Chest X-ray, AP view. Patient: 56 years old, sex M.
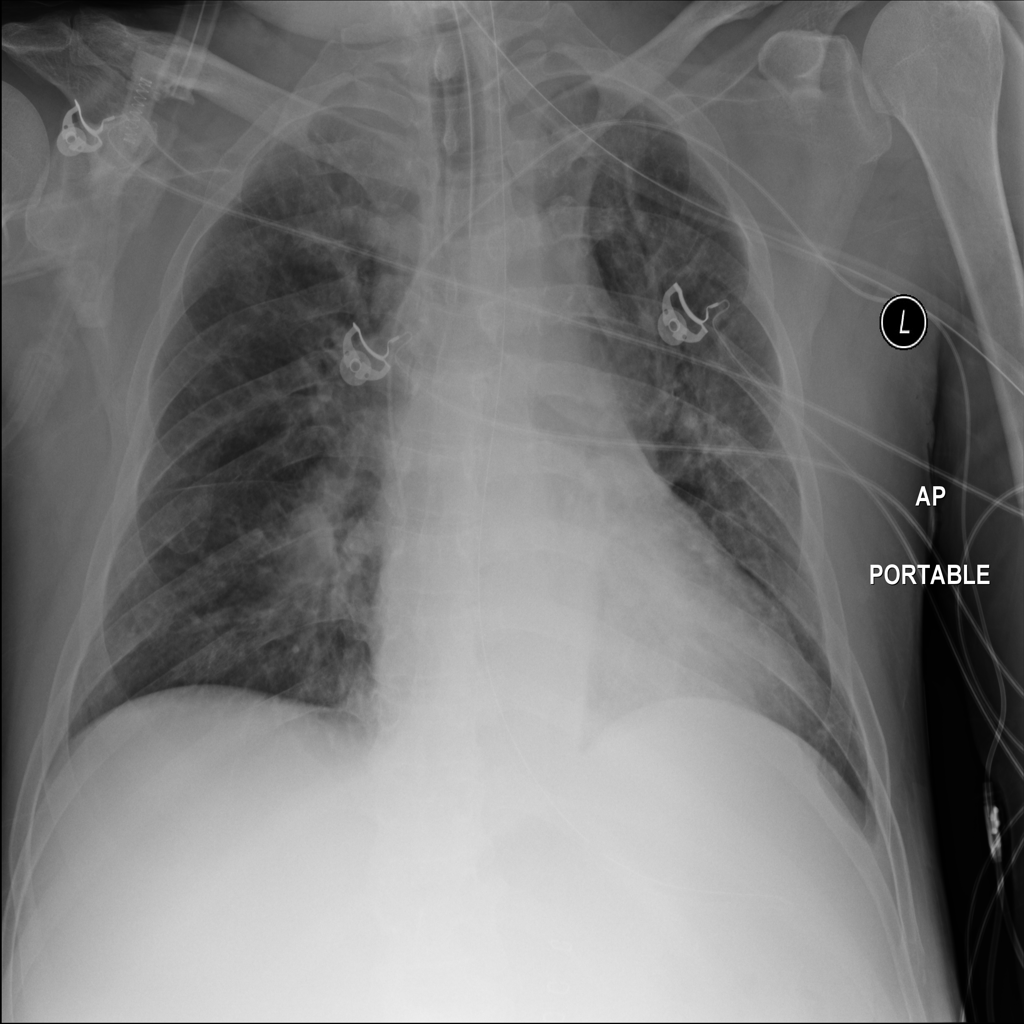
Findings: Infiltration